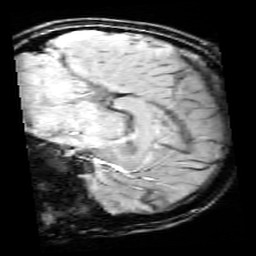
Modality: SWI
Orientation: sagittal
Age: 11
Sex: female
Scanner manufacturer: siemens
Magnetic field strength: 3 T
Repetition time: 0.027 s
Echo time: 0.02 s